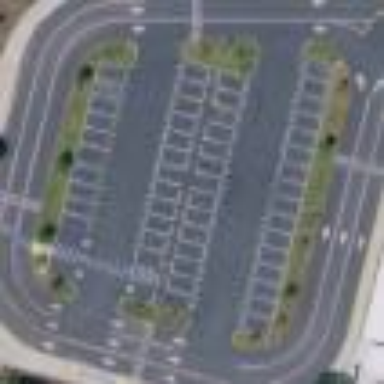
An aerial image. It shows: Road serving as parking aisle.